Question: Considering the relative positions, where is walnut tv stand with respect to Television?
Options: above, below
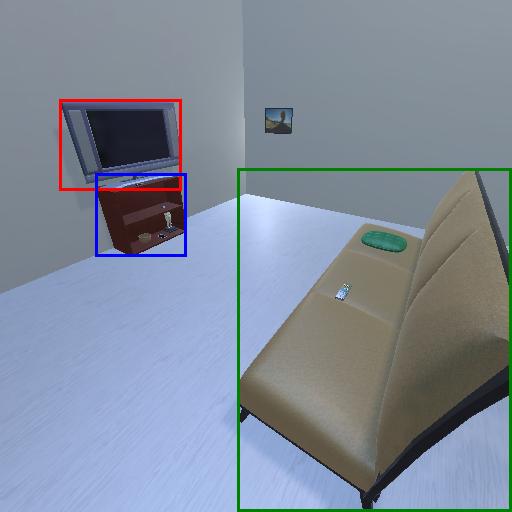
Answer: above